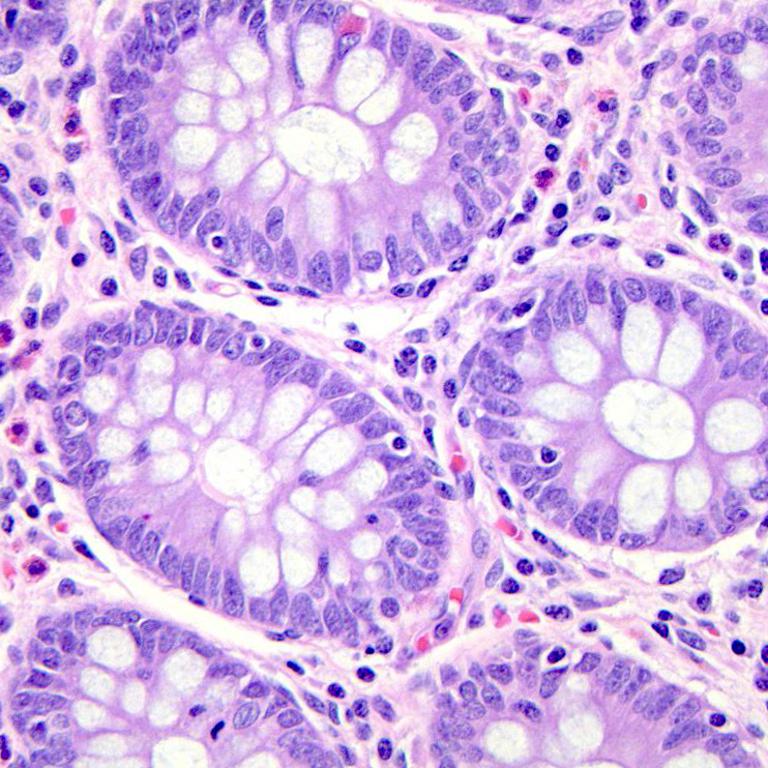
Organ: colon
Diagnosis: benign